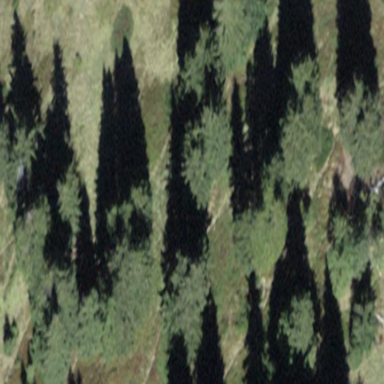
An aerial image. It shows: Forest area.